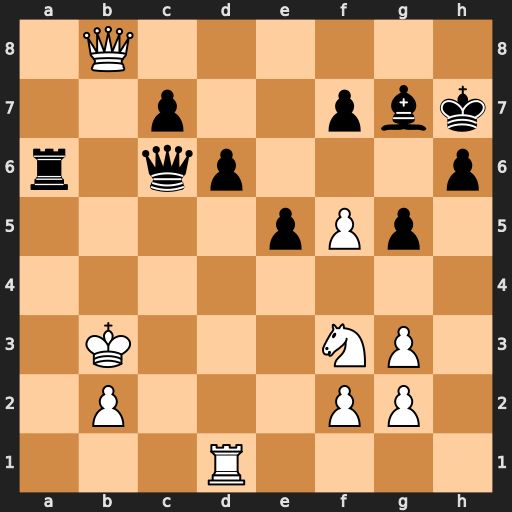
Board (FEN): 1Q6/2p2pbk/r1qp3p/4pPp1/8/1K3NP1/1P3PP1/3R4
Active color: w
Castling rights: -
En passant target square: -
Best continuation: Nxg5+ hxg5 Rh1+ Bh6 Rxh6+ Kg7 Qh8#